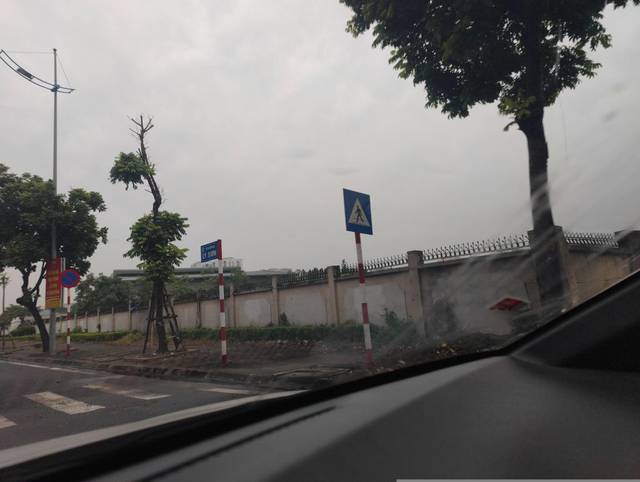
Region: Vietnam
Coordinates: 21.069, 105.879